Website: macys
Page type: customer-info-address
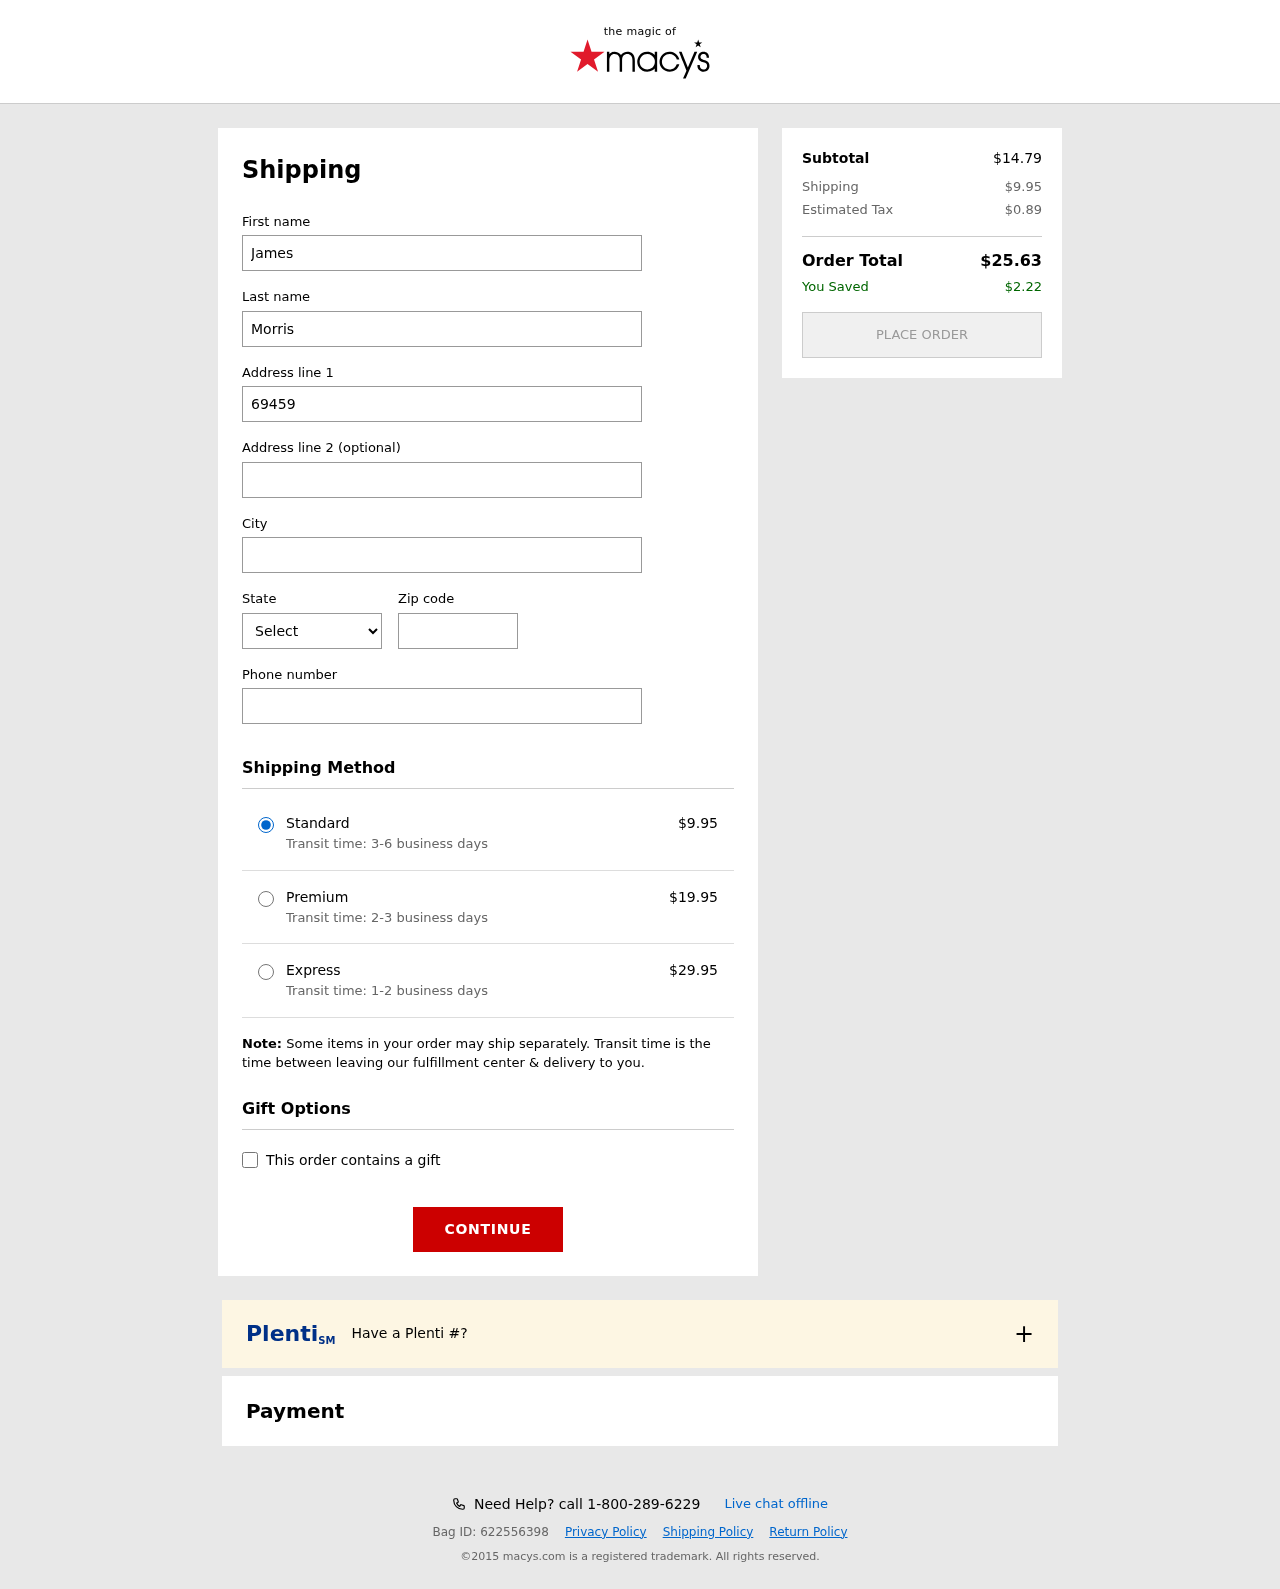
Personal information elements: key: PII_CITY
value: Port Judy
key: PII_FIRSTNAME
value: James
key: PII_LASTNAME
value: Morris
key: PII_PHONE
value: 9775722069
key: PII_POSTCODE
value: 94397
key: PII_STATE_ABBR
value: NV
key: PII_STREET
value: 69459 Ronald Bypass
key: PII_STREET2
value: Suite 143
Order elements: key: ORDER_SHIPPING_COST
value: $9.95
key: ORDER_SHIPPING_COST_PREMIUM
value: $19.95
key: ORDER_SHIPPING_COST_EXPRESS
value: $29.95
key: ORDER_SUBTOTAL
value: $14.79
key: ORDER_TAX
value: $0.89
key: ORDER_TOTAL
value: $25.63
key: ORDER_SAVINGS
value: $2.22